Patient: sex M, age 47
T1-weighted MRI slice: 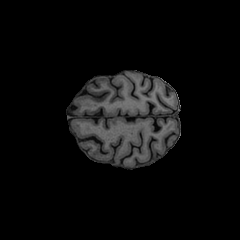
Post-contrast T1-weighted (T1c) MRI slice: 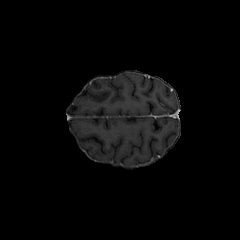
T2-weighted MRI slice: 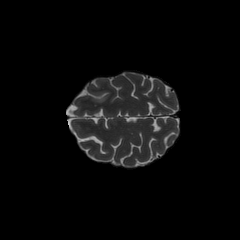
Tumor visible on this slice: yes
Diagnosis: Glioblastoma, IDH-wildtype
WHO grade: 4